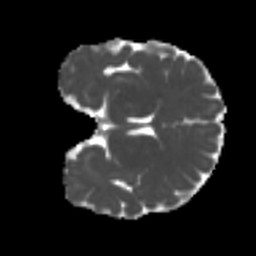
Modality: MD
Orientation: coronal
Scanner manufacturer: siemens
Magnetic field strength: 3 T
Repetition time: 4 s
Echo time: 0.0594 s